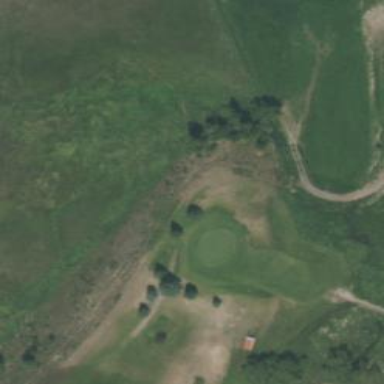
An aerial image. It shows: View of golf hole.